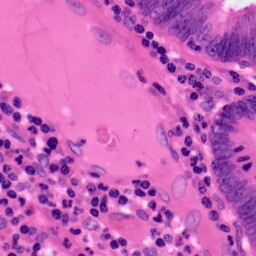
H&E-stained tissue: Colon